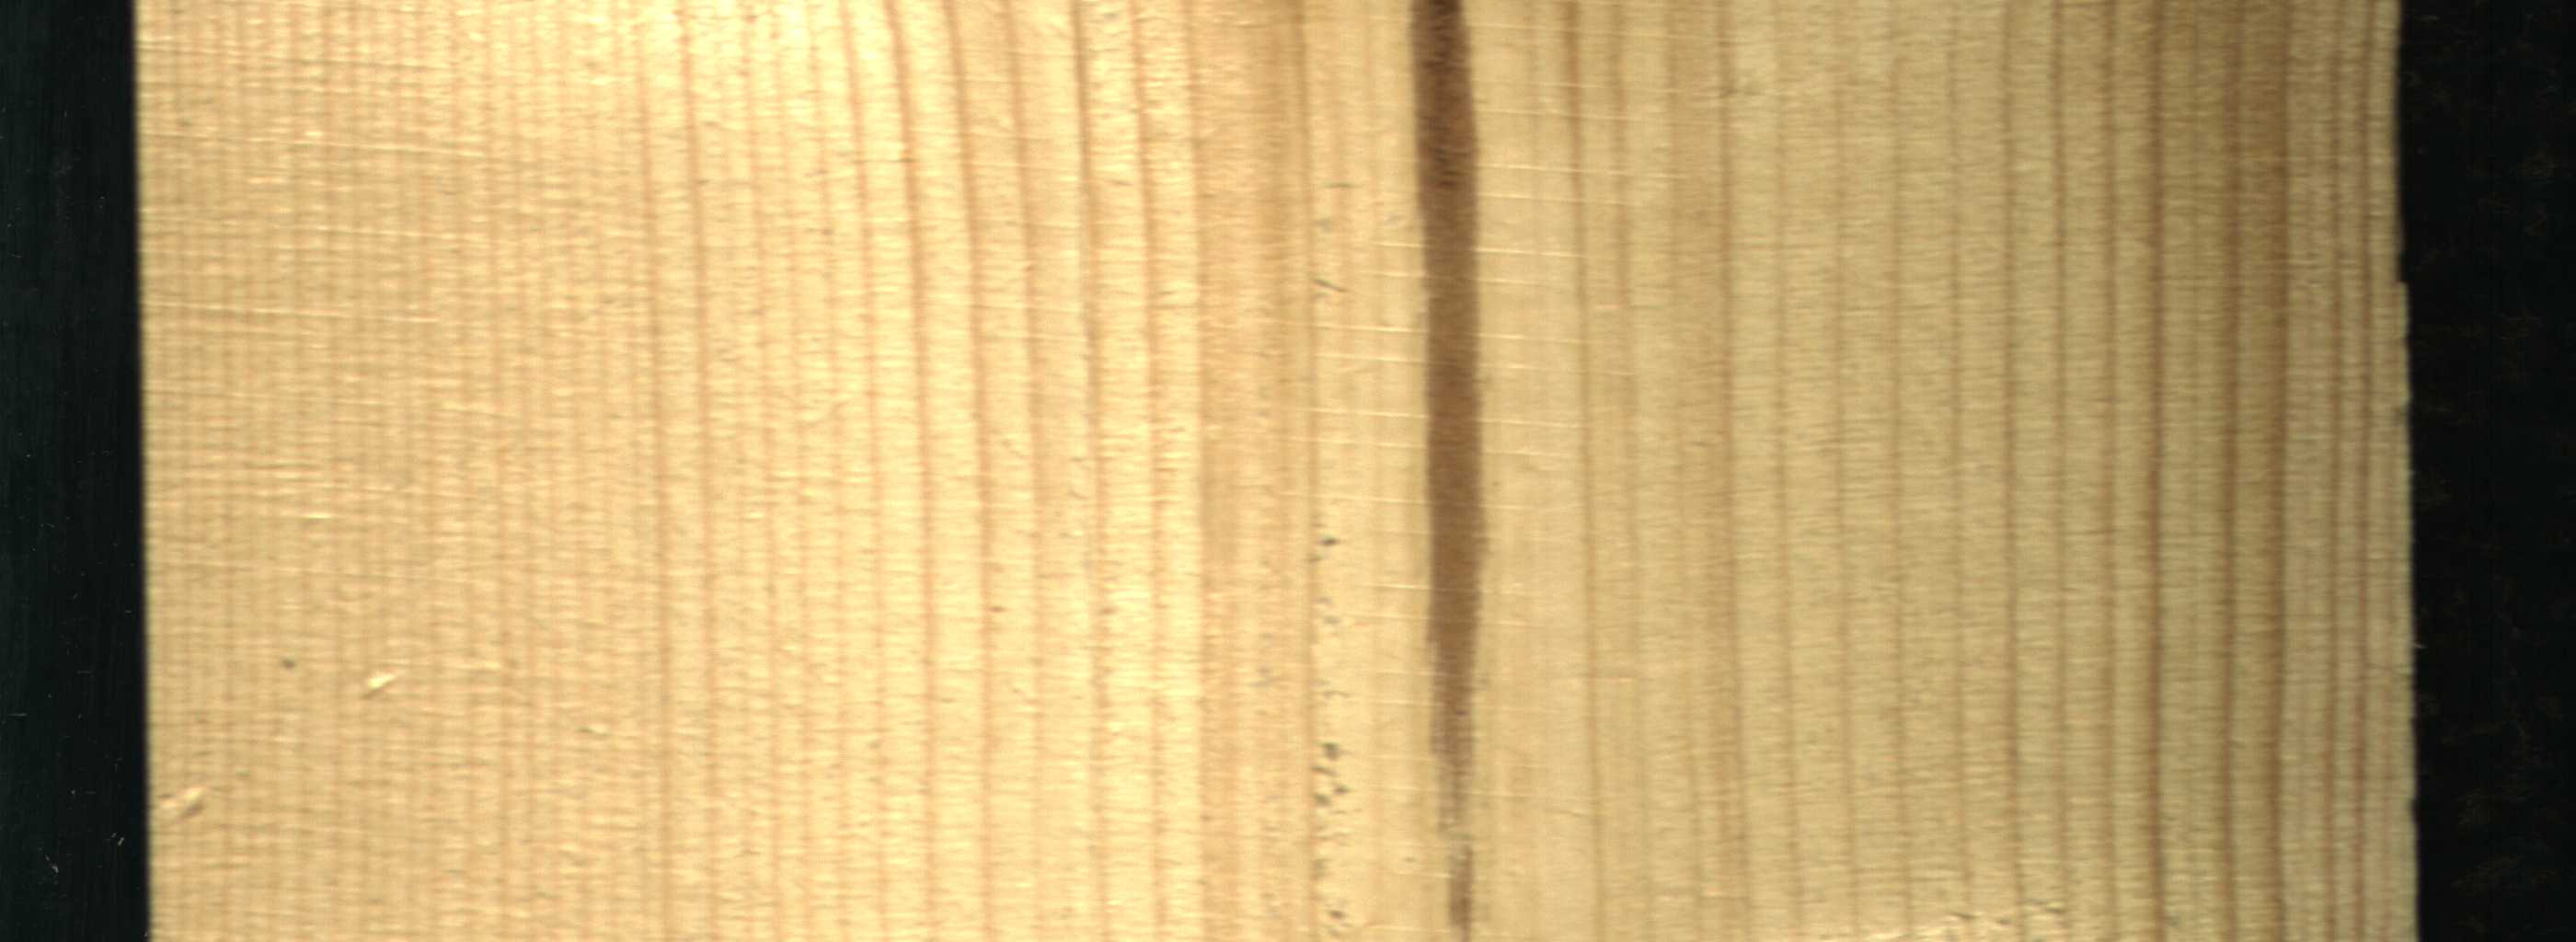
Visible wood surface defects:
Marrow